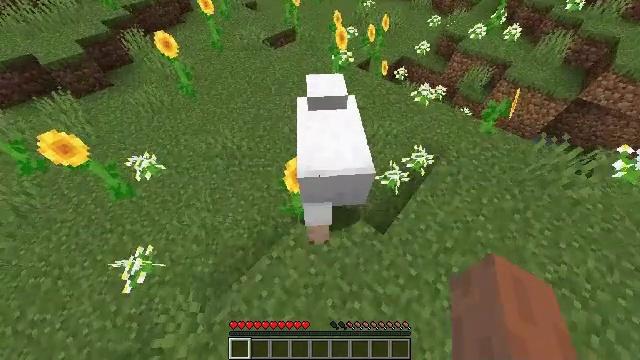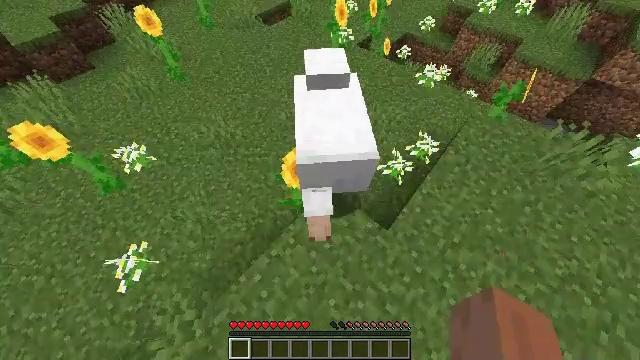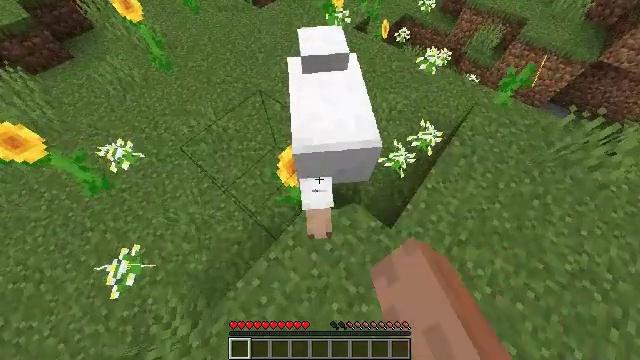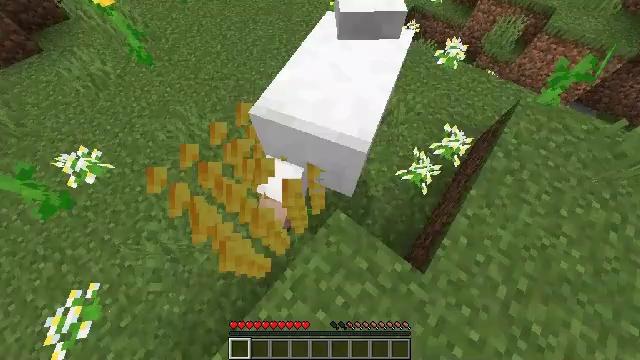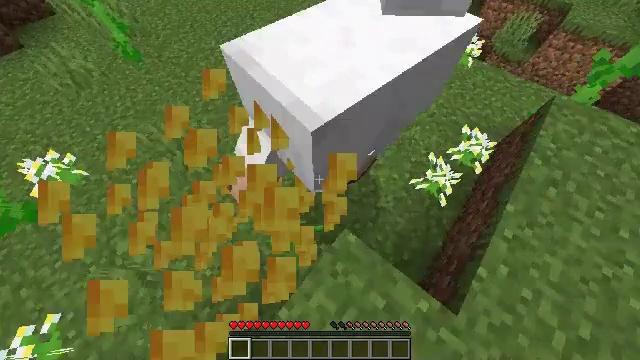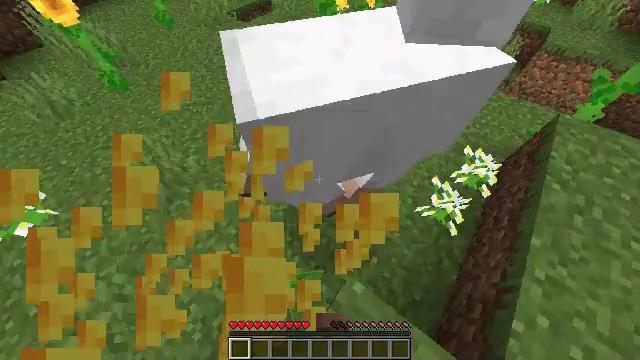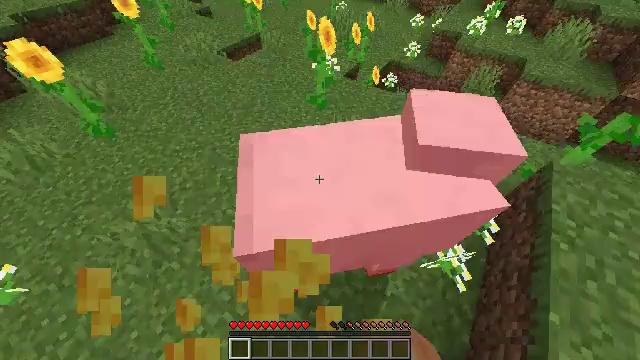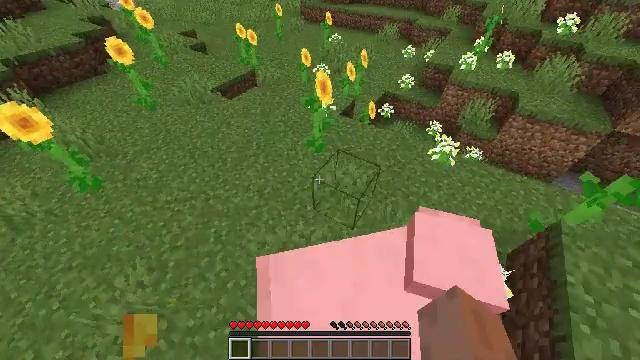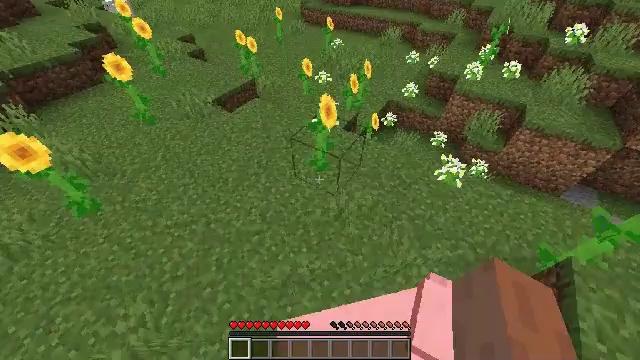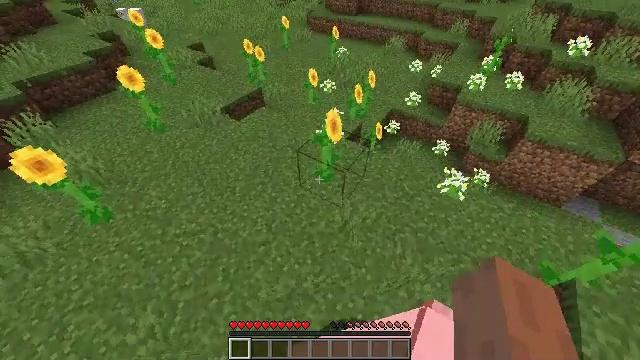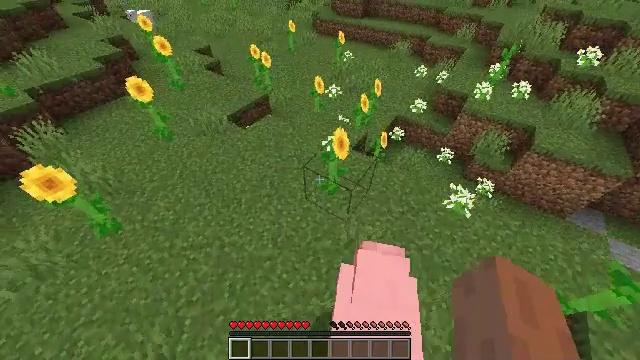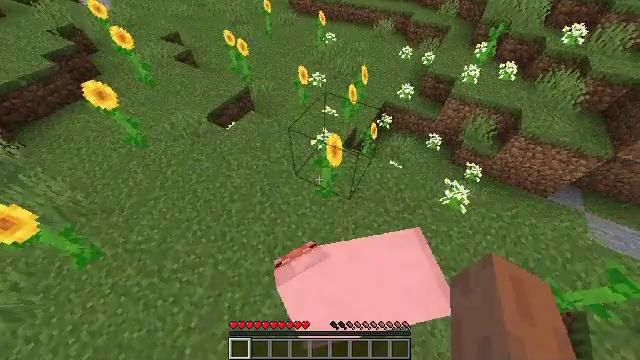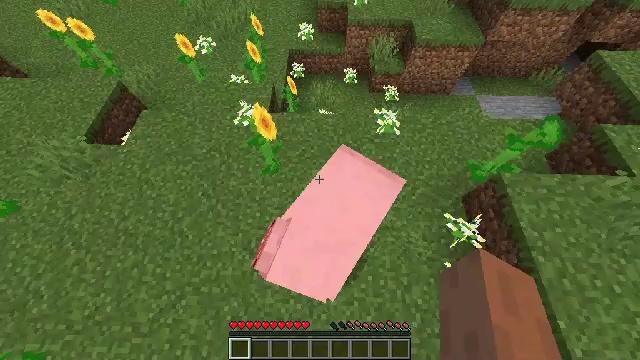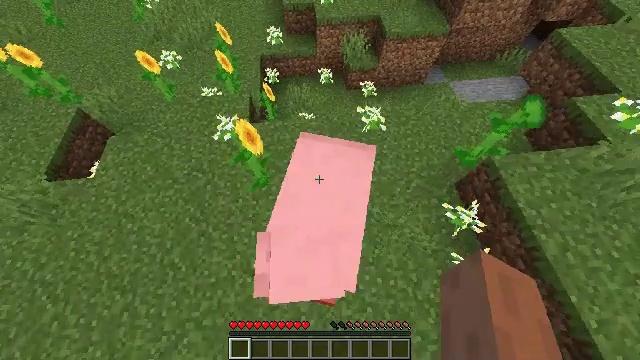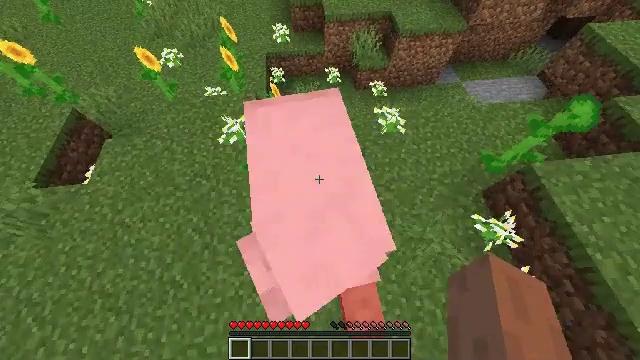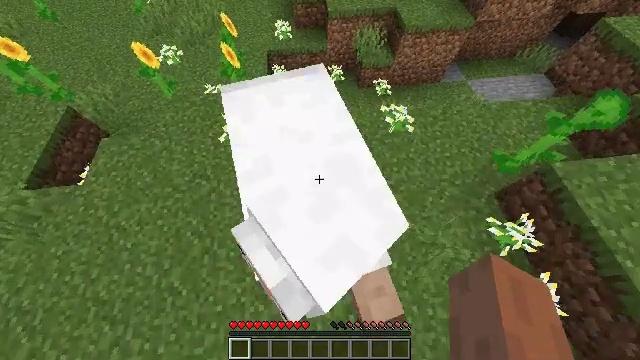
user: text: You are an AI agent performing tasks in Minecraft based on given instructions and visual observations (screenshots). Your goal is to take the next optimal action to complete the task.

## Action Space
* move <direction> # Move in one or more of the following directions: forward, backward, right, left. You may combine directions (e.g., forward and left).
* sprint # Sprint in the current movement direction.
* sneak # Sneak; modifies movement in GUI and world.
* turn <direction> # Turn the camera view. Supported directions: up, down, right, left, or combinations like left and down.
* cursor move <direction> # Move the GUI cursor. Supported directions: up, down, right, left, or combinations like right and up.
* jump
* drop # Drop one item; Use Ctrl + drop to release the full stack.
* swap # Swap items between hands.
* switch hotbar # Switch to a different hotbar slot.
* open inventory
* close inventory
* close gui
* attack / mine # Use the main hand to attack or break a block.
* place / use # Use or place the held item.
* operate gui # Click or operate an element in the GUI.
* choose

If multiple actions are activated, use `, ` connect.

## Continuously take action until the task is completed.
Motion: motion action
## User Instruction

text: Gather a tall sunflower.
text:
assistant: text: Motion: move forward, sprint, turn down, attack / mine, jump
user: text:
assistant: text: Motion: move forward, sprint, turn right and down, attack / mine, jump
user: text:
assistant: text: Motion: move forward, sprint, attack / mine, jump
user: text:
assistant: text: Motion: move forward, sprint, attack / mine, jump
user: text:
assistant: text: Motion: move forward, sprint, turn right and up, attack / mine, jump
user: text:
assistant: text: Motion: move forward, sprint, turn right and up, jump
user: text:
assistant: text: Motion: move forward, sprint, turn right and up, jump
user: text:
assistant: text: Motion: move forward, sprint, jump
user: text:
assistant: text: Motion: move forward, sprint, turn left, jump
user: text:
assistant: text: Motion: move forward, sprint, turn left, jump
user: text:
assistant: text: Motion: move forward, sprint, turn right and down, jump
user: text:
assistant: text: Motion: move forward, sprint, turn right and down, jump
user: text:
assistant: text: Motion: move forward, sprint, turn right, jump
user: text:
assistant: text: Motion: move forward, sprint, jump
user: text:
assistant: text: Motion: move forward, sprint, jump
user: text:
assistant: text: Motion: move forward, sprint, jump
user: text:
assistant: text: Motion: move forward, sprint, turn up, jump
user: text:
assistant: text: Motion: move forward, sprint, turn right and up, jump
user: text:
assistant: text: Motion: move forward, sprint, turn right, attack / mine, jump
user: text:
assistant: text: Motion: move forward, sprint, turn down, attack / mine, jump
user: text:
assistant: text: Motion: move forward, sprint, turn left and down, attack / mine, jump
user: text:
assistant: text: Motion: move forward, sprint, turn left and up, jump
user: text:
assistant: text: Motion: move forward, sprint, turn left, jump
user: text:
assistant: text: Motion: move forward, sprint, turn left and up, jump
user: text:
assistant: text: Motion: move forward, sprint, turn left and up, jump
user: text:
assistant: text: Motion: sprint, jump